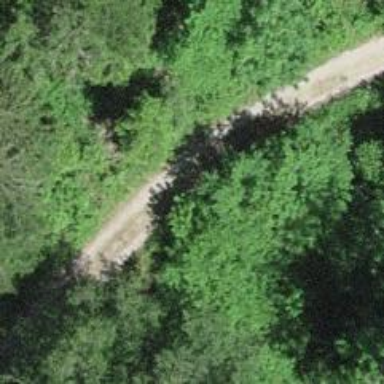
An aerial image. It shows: Gravel track with grade2 quality.